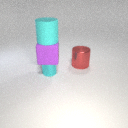
large cyan rubber cylinder above large purple rubber cube